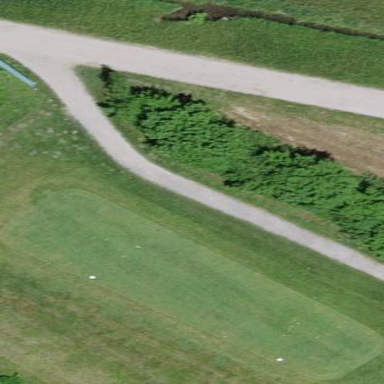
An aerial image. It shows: Grass area designated as golf tee.